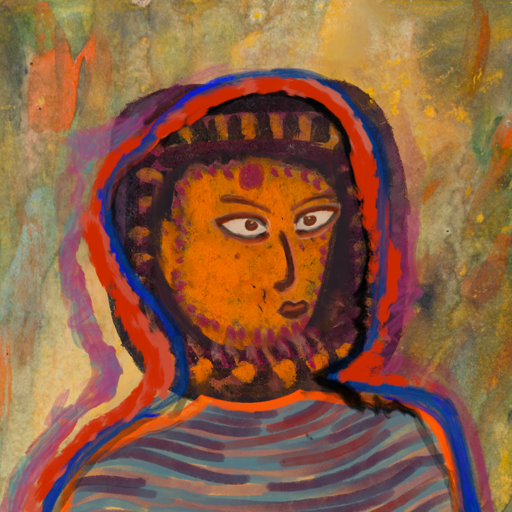
Background: Comrade, Head And Neck Side: Doll_w_Hair, Face Side: Roy_Bahadur, Bust: Experience, Hair Side: Experience, Head Accessory: Blank, Second Necklace: Blank, Necklace: Blank, Baby: Blank